七年级 · 代数
有12米长的木料, 要做成一个窗框(如图).如果假设窗框横档的长度为 $x$ 米, 那么窗框的面积是( $\quad)$

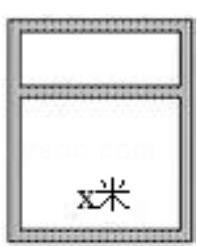
A. $x(6-x)$ 米 $^{2}$
B. $x(12-x)$ 米 $^{2}$
C. $x(6-3 x)$ 米 $^{2}$
D. $x\left(6-\frac{3}{2} x\right)$ 米 $^{2}$
答案: D
解析:

【分析】

本题主要考查列代数式, 解决问题的关键是读懂题意, 找到所求的量的等量关系, 需注意, 用字母表示数时, 数字通常写在字母的前面, 带分数的要写成假分数的形式.

横档的长度为 $x$ 米, 则坚档的长度 $=(12-3 x) \div 2=6-